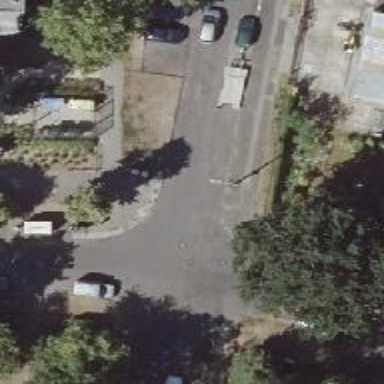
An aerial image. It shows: Asphalt footway.